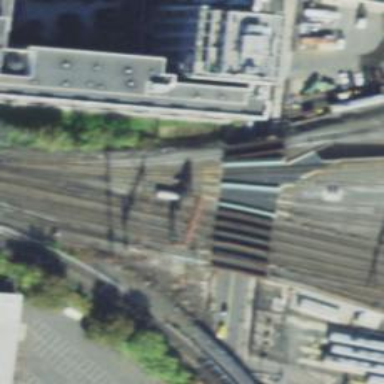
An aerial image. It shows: Railway yard.